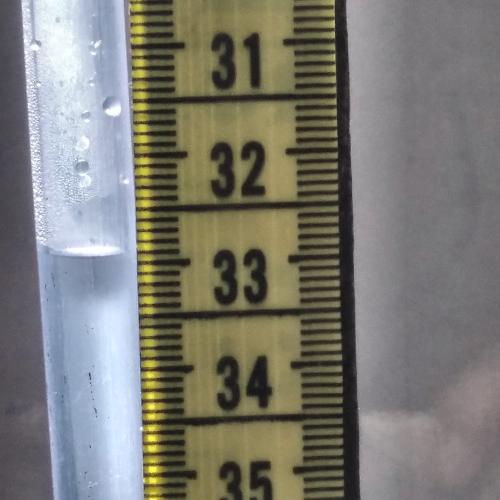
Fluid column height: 32.9 cm